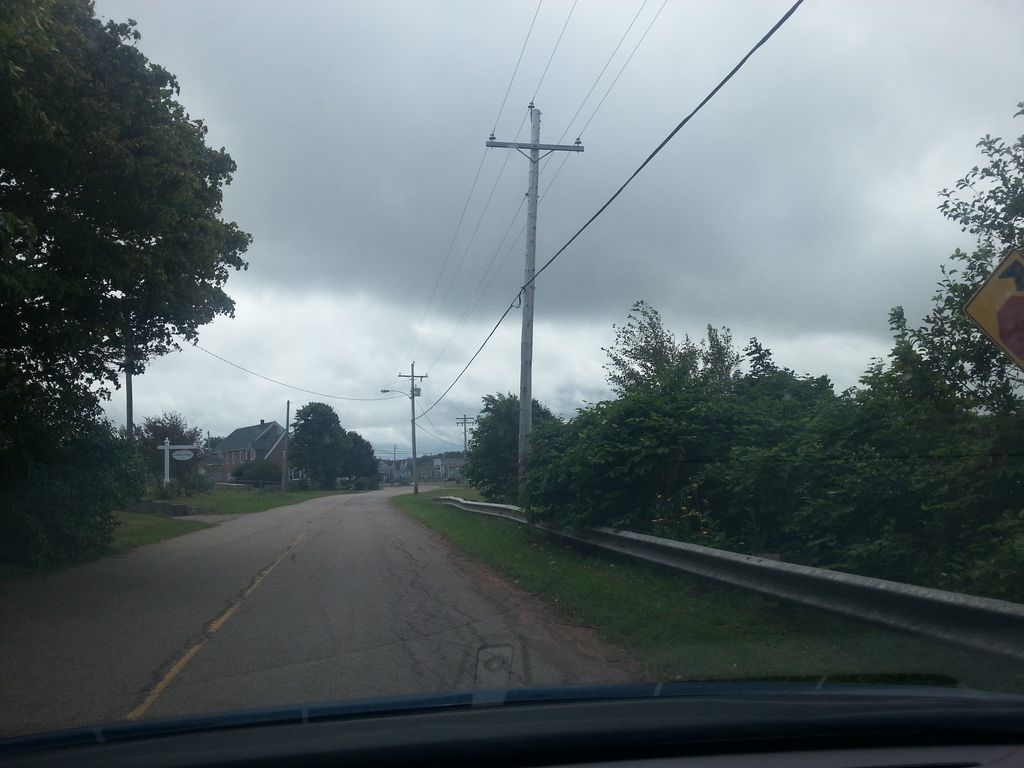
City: charlottetown